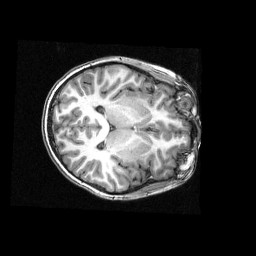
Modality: T1w
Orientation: axial
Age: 13
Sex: male
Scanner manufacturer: siemens
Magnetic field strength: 3 T
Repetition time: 2.3 s
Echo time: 0.00336 s